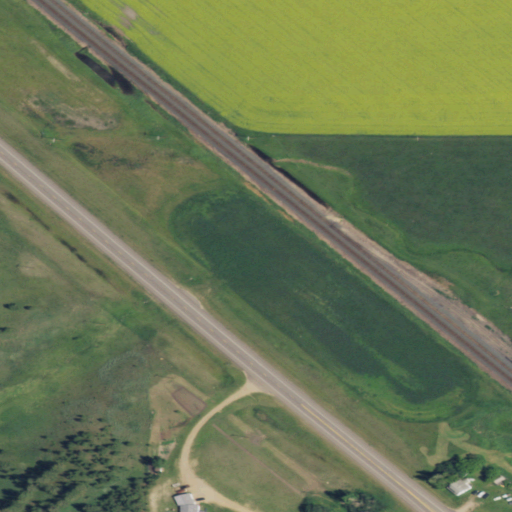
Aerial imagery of valley in North Dakota named Reihle Coulee containing grassland, cultivated crops, pasture, herbaceous wetlands, low intensity development, open development, and high intensity development